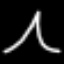
Label: The Eiffel Tower